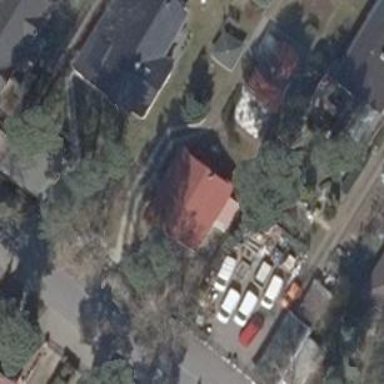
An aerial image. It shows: Residential building.